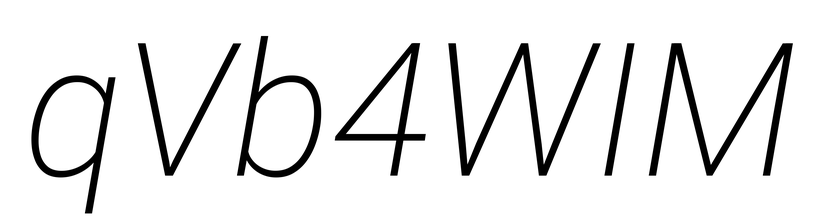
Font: Roboto-Italic_ExtraLight_Italic